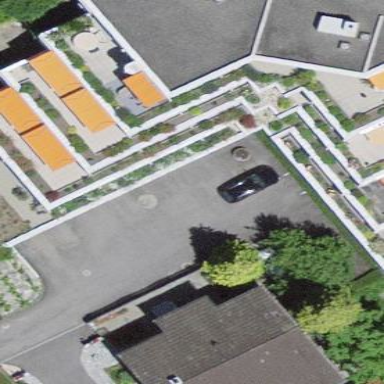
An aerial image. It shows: View of apartment building.